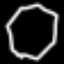
Label: octagon